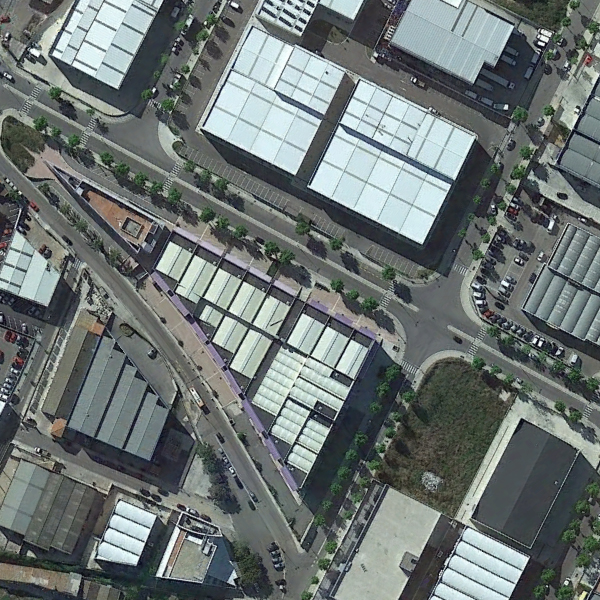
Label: Industrial